Field crop: tomato
Growth stage: 2
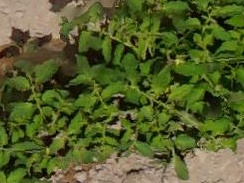
Species: tomato